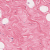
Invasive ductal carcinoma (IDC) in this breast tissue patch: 0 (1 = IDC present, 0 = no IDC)